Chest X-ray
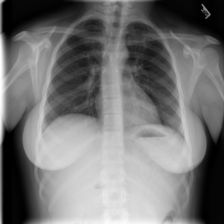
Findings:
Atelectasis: negative
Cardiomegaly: negative
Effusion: negative
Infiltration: negative
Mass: negative
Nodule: negative
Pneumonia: negative
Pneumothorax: negative
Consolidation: negative
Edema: negative
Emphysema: negative
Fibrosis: negative
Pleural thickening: negative
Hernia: negative